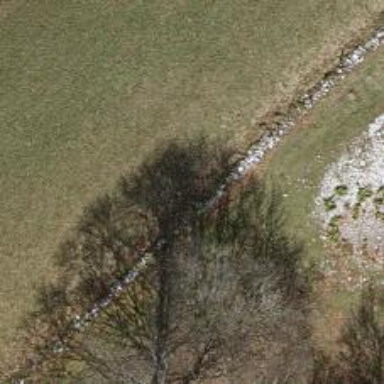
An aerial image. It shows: Wall made of dry stone.